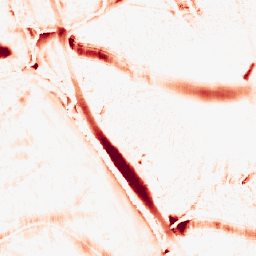
Category: morphological
Decomposition family: morphological_ellipse
Decomposition parameters: operation: opening
width: 30
height: 20
Upsampling method: nearest
Upsampling parameters: scale: 2
Upsampling scale: 2